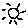
Label: sun